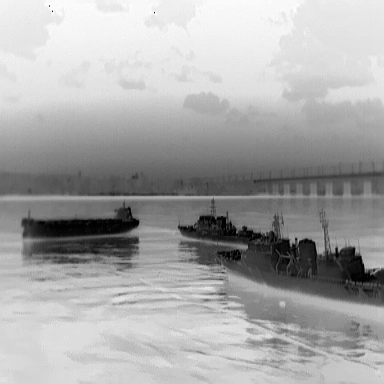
There is a liner in the infrared image.